Question: I want to print several lines in front of the user using this code:
'''
data.stream().forEach((dataObj) ->
{
tilePane.getChildren().add(new Text(dataObj.getOne() + " " + dataObj.getSecond() + " " + dataObj.getTh() + " "
+ dataObj.getLs() + " " + dataObj.getLast()));
});
'''
But as you can see the final result is not very formatted output:

Is there any way to format the columns?
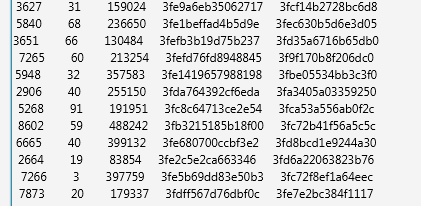
Answer: There are several options:
1. Easiest one is to use a monospace font where width of every symbol including space is the same, the most popular one is Courier New: text.setFont(Font.font ("Courier New", 14));
2. As you are providing the data in a tabular format you may opt to use TableView instead of Text
3. Finally, if you are really like this font and don't want to use TableView you can split your line in 4 Text instances and adjust each Text to be on the same coordinate as corresponding one from other lines. E.g. Text t1 = new Text(dataObj.getOne());
t1.setMinWidth(100); // adjust according to real data
Text t2 = new Text(dataObj.getSecond());
t2.setMinWidth(100); // adjust according to real data
Text t3 = new Text(dataObj.getTs());
t3.setMinWidth(300); // adjust according to real data
Text t4 = new Text(dataObj.getLs());
t4.setMinWidth(300); // adjust according to real data
Text t5 = new Text(dataObj.getLast());
tilePane.getChildren().addAll(t1, t2, t3, t4, t5);